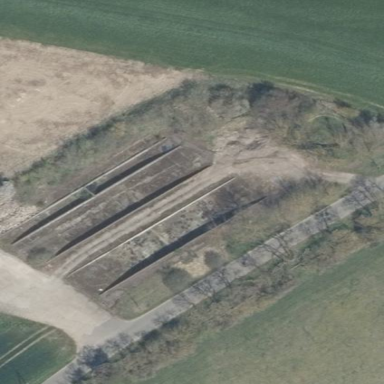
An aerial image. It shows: Bunker silo.